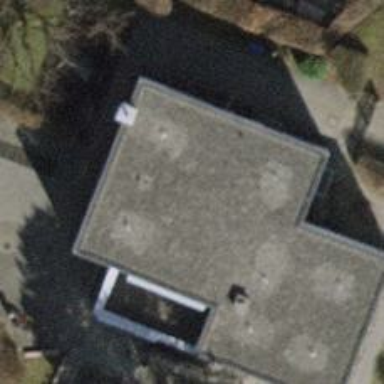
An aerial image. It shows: Kindergarten.